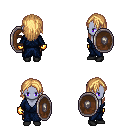
a pixel art fantasy rpg character, female body template, dark elf, purple skin, blue robe, gold greaves, light blonde long hairstyle, gold gloves, black shoes, shield, four views (front, back, left, right), 2x2 character sprite sheet, small pixel art, hard edges, no anti-aliasing